Question: Count the number of objects in the diagram.
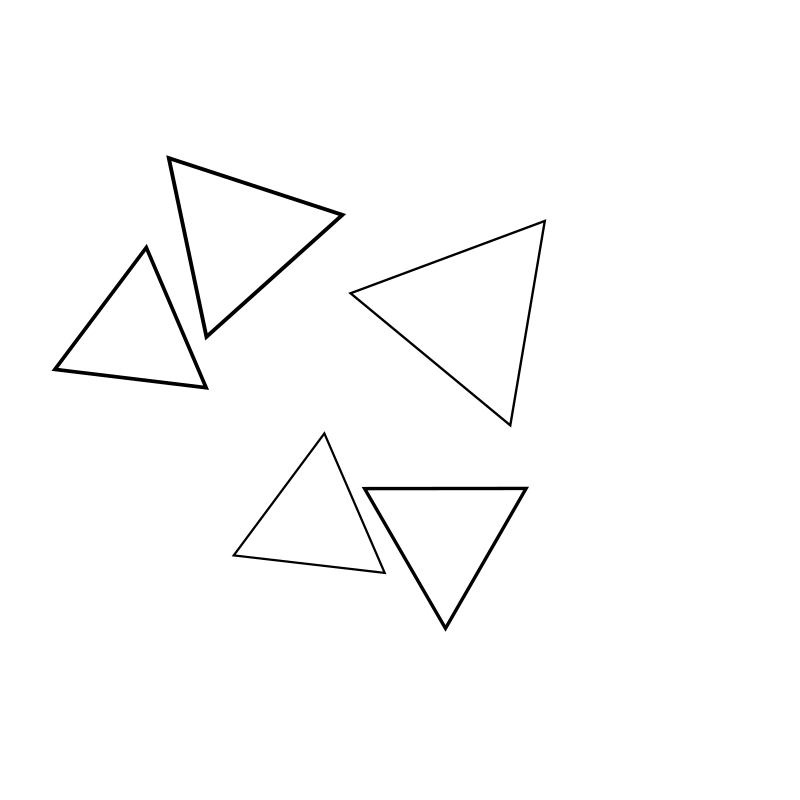
Answer: 5